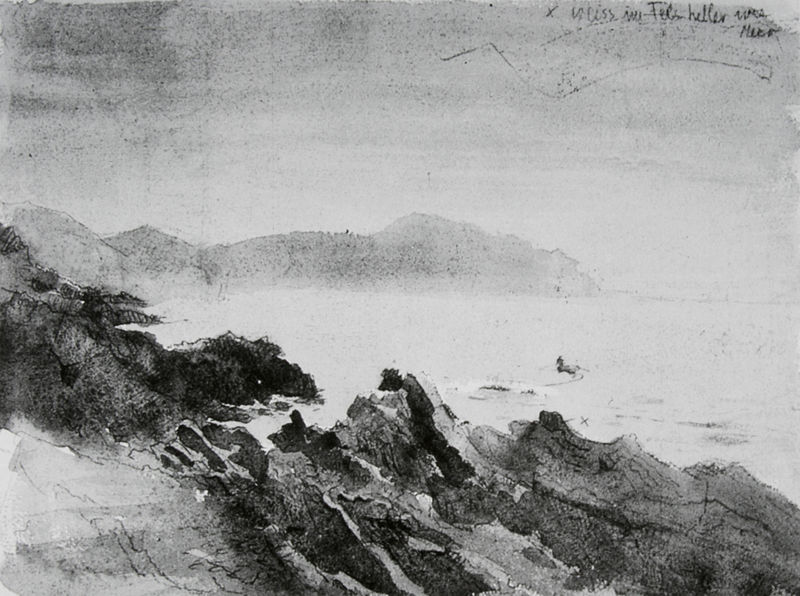
Titel: Seelandschaft
Künstler: Clara von Rappard
Institution: Privatbesitz
Schlagwörter: berg, blau, dunkel, feder, felsen, himmel, meer, schatten, vogel, wasser, weiß, wolken, aquarell, fluss, landschaft, see, ufer, grau, hell, licht, schwarz, skizze, zeichnung, schnee, tier, blass, mensch, stein, steine, bild, signatur, erde, horizont, hügel, kalt, nass, natur, wind, einsam, gewässer, land, tal, boot, pferd, gischt, japan, küste, ruhig, schiff, schrift, strand, welle, wellen, papier, ente, studie, steinig, berge, bergig, fels, gebirge, gipfel, klippen, steilhang, dunst, nebel, monochrom, friedrich, brandung, gicht, sturm, inschrift, bucht, klippe, ozean, fotografie, laviert, tusche, alpen, gestade, schwimmen, felsig, schwarzweiss, gefahr, text, bleistift, tinte, trüb, rau, hügelig, karg, gebirgskette, handschrift, golf, felsten, loch ness, nessie, heller, eisig, anhang, gebrige, felsformation, felsenkeller, rügen, landschaftr, felskeller